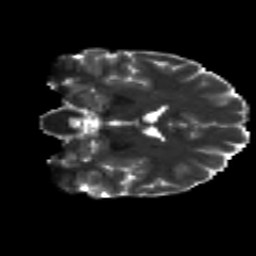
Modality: T2w
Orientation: coronal
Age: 23
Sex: male
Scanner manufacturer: siemens
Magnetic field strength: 3 T
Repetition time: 8.8 s
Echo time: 0.085 s